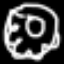
Label: donut